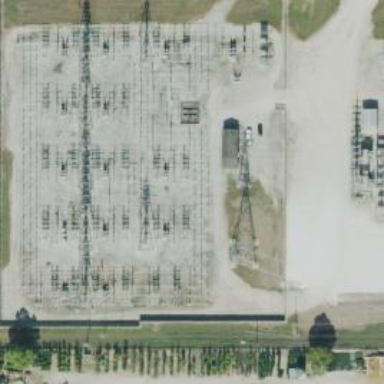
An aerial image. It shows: Switch for power supply.